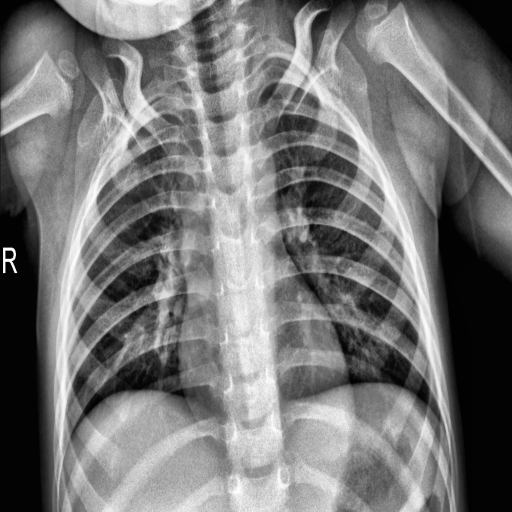
Finding: NORMAL